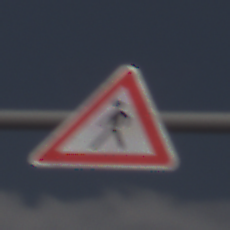
Verkehrszeichen: FussgaengerRechts
Umgebung: Outdoor, Nature
Tageszeit: MorningAfternoon
Wetter: PartlyCloudy
Licht: Natural
Jahreszeit: NotSpecified
Kontrast: HighContrast